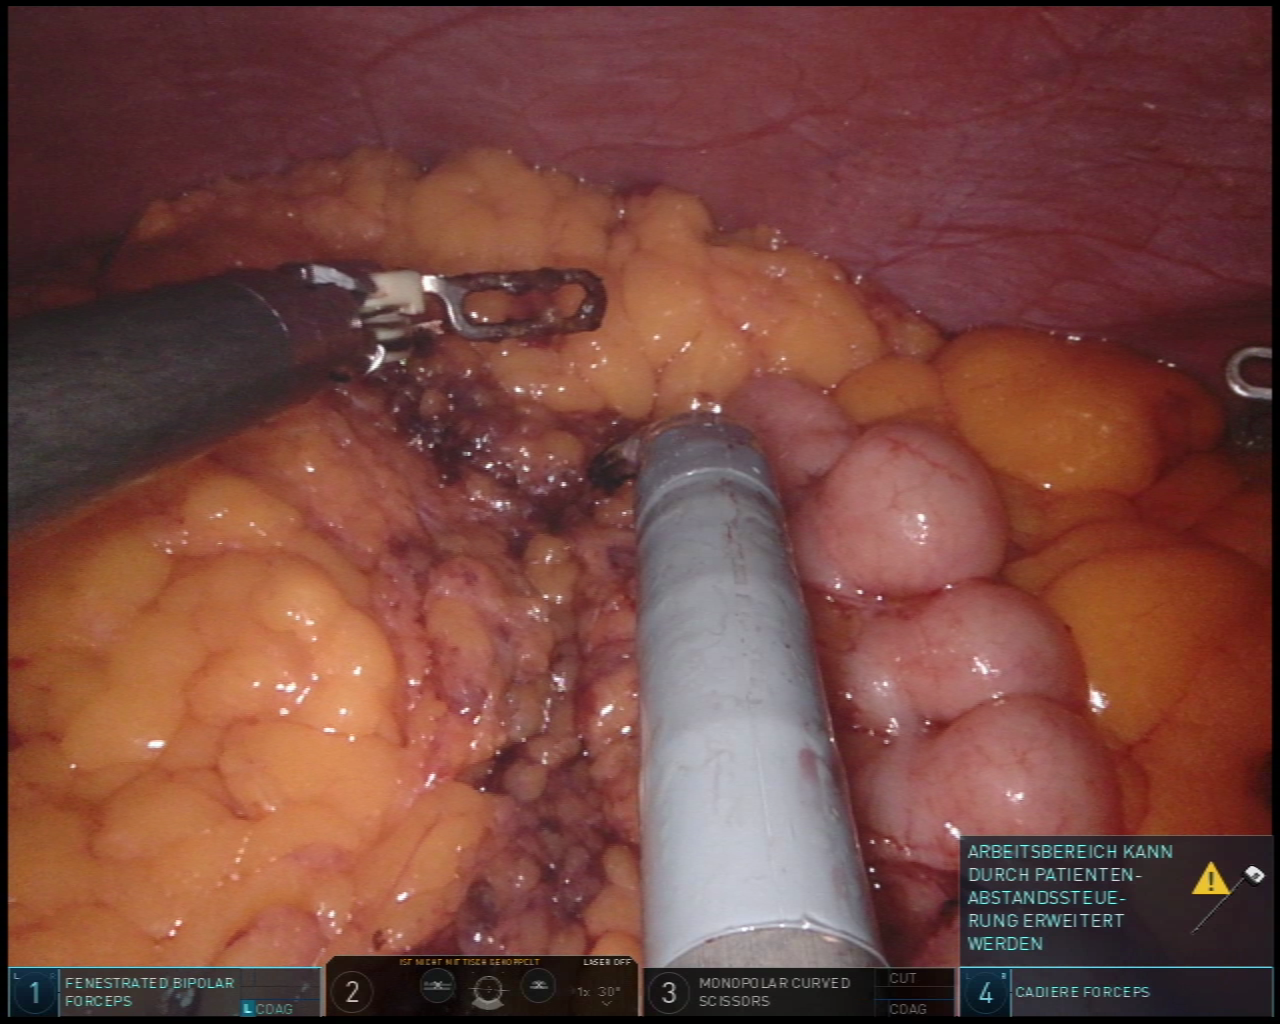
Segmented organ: colon
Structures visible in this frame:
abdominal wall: yes
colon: yes
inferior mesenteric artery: no
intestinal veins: no
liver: no
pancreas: no
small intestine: no
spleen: no
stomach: no
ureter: no
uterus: no
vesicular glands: no